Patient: sex F, age 75
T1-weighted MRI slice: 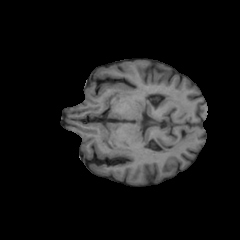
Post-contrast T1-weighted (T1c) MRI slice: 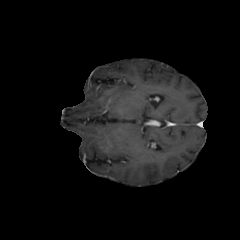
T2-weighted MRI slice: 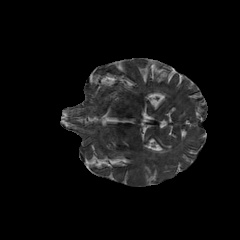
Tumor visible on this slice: yes
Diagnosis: Glioblastoma, IDH-wildtype
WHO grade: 4